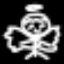
Label: angel